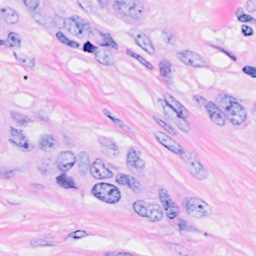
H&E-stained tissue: Breast